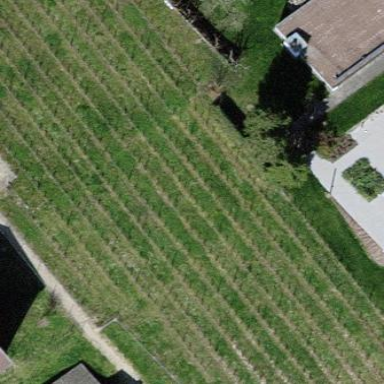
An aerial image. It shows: Vineyard growing grapes.